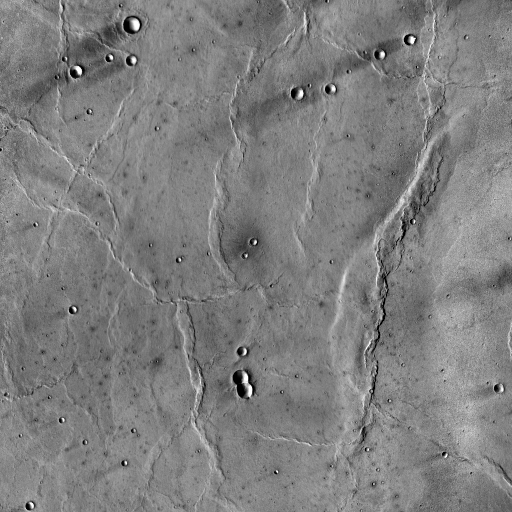
Crater classes present: Background, Other